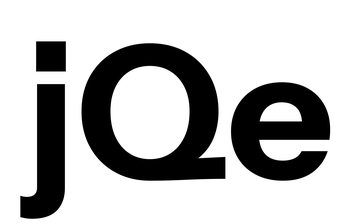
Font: InstrumentSans_Bold